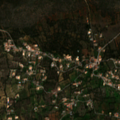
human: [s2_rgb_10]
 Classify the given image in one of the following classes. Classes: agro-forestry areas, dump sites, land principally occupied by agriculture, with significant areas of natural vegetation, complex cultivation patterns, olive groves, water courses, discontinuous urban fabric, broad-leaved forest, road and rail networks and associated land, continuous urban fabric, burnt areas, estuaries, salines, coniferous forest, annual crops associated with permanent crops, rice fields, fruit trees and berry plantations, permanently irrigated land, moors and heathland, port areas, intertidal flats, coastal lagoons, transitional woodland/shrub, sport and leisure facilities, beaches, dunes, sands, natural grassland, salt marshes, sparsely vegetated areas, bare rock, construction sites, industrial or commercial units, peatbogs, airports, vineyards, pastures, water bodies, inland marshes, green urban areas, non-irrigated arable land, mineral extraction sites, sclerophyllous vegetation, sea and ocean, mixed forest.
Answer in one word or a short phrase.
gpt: olive groves, land principally occupied by agriculture, with significant areas of natural vegetation, sclerophyllous vegetation